Question:
I'm trying to query UserMetaData for a single record using the following query
'''
using (JonTestDataEntities context = new JonTestDataEntities())
{
return context.UserMetaData.Single(user => user.User.ID == id);
}
'''
The error I'm receiving is: The ObjectContext instance has been disposed and can no longer be used for operations that require a connection. It is trying to lazyload Group for UserMetaData record. How can I change my query to prevent this error?
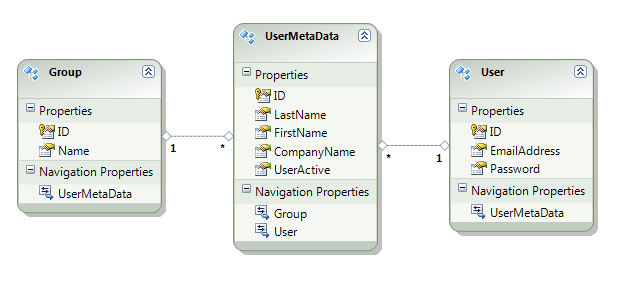
Answer: You need to create a strong type that matches the signature of your result set. Entity Framework is creating an anonymous type and the anonymous type is disposed after the using statement goes out of scope.
So assigning to a strong type avoids the issue altogether. I'd recommend creating a class called UserDTO since you're really creating a data transfer object in this case. The benefit of the dedicated DTO is you can include only the necessary properties to keep your response as lightweight as possible.